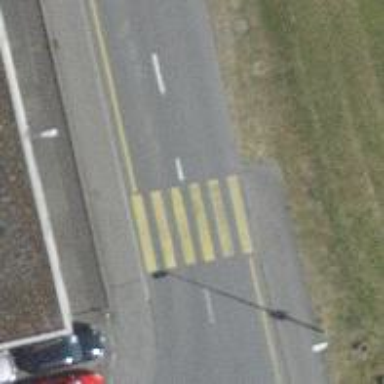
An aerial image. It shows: Pedestrian crossing with zebra markings on footway.